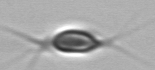
Label: Chrysochromulina